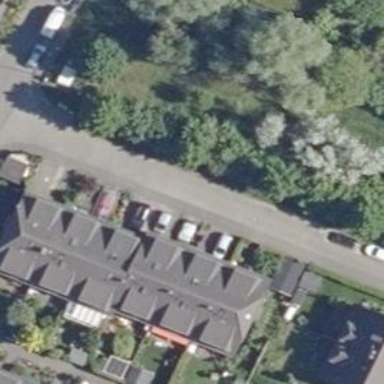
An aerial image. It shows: Terrace building.